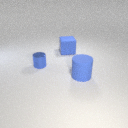
small blue metal cylinder in front of large blue rubber cube